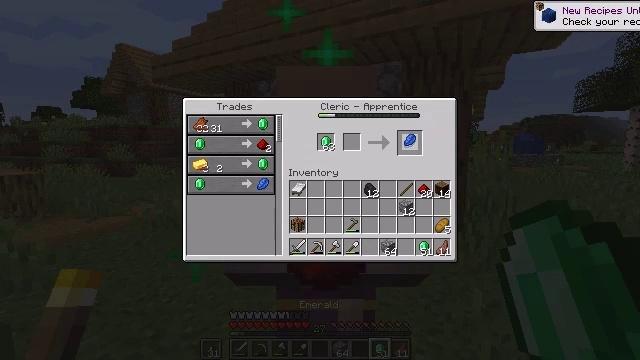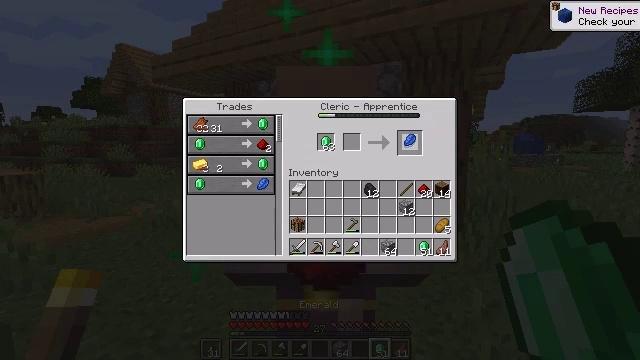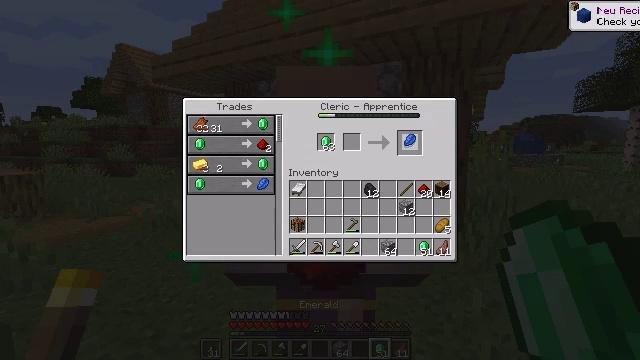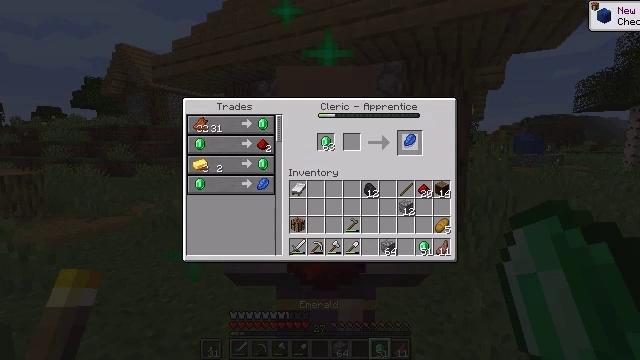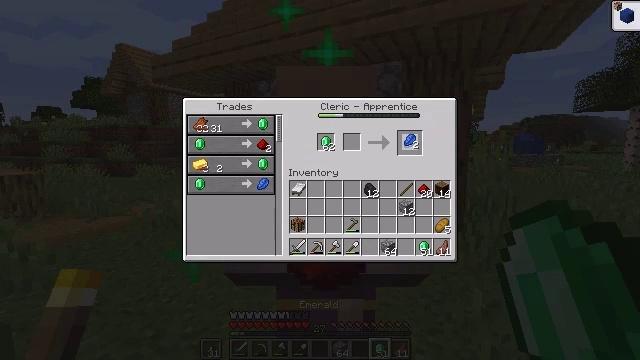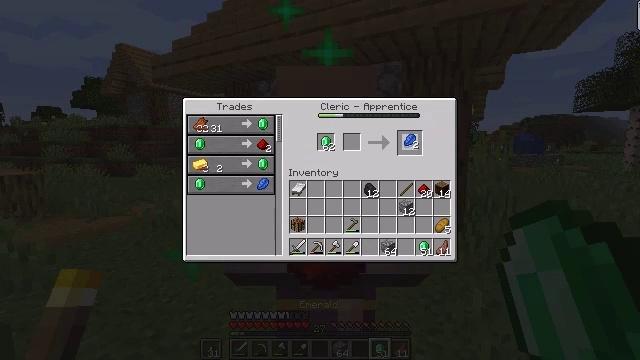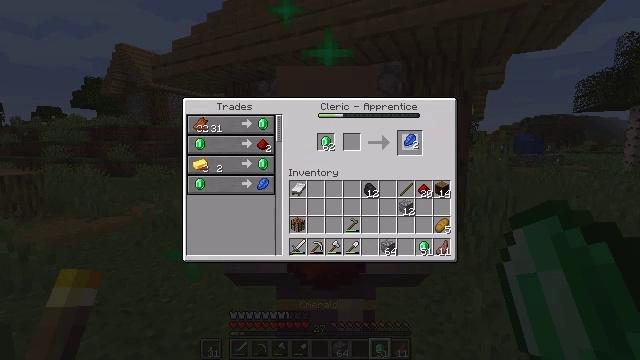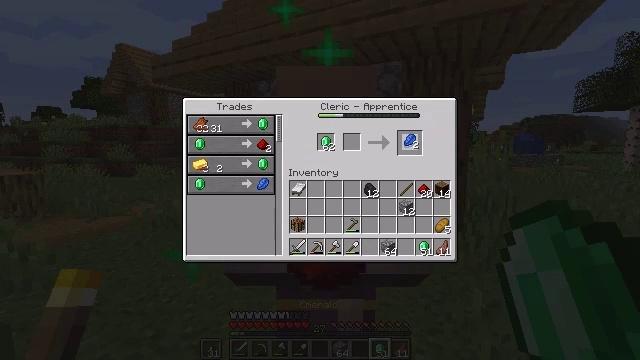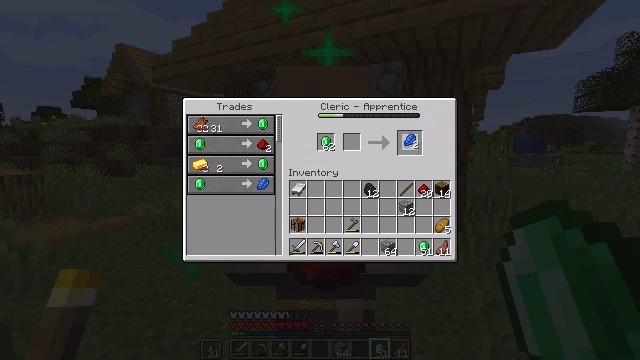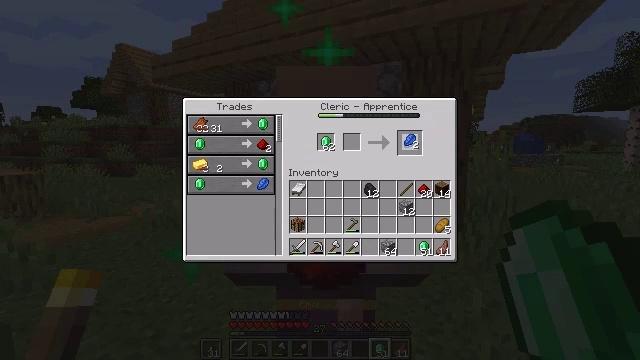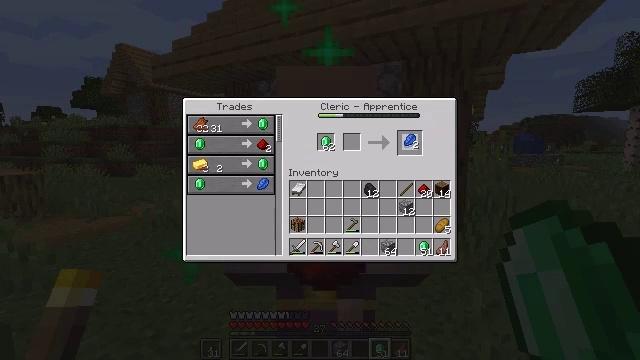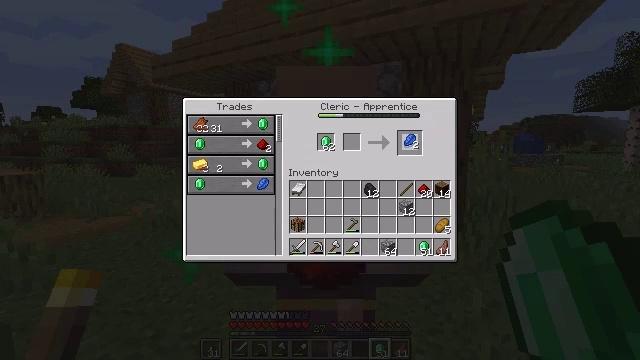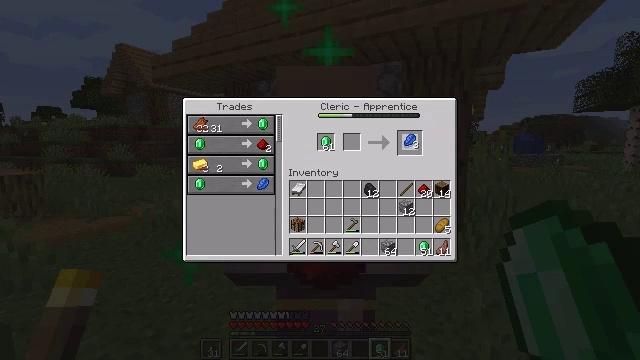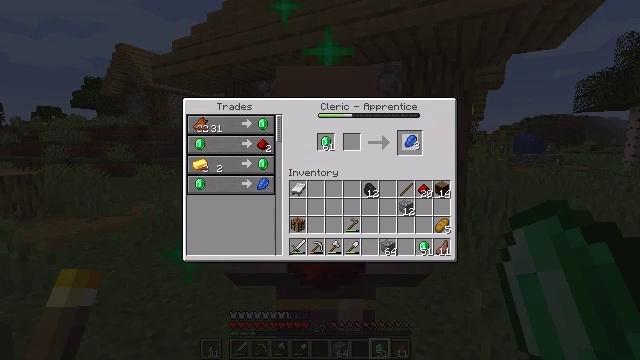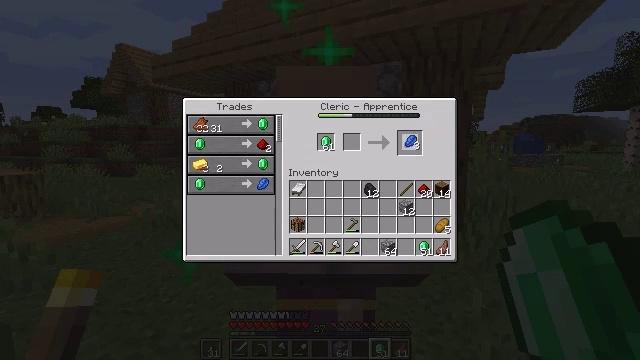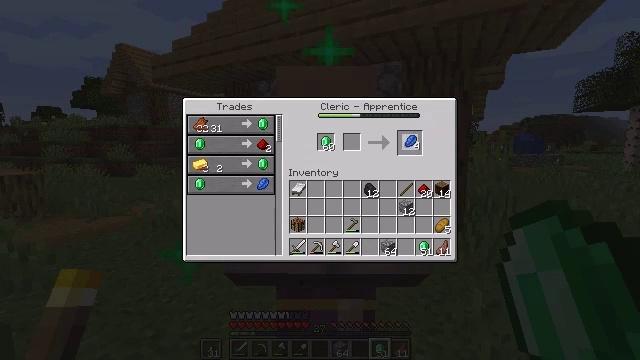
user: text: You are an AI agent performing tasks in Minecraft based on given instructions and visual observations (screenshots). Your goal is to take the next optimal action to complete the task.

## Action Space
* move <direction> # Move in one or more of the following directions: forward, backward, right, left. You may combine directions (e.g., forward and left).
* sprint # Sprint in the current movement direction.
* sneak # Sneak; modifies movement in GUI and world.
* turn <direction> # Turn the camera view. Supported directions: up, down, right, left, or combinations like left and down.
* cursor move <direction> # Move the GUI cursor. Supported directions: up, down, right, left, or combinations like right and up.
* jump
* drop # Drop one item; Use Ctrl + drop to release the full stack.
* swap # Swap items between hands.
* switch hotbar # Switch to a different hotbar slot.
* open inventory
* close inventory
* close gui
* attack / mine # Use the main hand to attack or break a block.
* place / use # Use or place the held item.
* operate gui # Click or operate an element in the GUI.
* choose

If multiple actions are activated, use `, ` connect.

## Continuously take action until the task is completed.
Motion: motion action
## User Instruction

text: Craft nine pieces of lapis lazuli from a block.
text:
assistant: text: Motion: operate gui
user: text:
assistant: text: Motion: operate gui
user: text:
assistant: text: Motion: operate gui
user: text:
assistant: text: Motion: no_op
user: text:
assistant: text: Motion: no_op
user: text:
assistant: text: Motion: no_op
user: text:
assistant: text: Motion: no_op
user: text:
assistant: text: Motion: no_op
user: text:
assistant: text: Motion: no_op
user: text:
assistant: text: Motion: operate gui
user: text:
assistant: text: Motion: operate gui
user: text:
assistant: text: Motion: no_op
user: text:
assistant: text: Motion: operate gui
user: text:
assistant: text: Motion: operate gui
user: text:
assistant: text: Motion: no_op
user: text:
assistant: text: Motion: operate gui
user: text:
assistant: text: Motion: operate gui
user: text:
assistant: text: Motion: operate gui
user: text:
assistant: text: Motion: operate gui
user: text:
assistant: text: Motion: operate gui
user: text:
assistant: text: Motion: operate gui
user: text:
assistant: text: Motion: no_op
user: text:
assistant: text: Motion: operate gui
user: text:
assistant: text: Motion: operate gui
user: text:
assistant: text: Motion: no_op
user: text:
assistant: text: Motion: operate gui
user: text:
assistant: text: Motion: operate gui
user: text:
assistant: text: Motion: operate gui
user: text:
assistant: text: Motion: operate gui
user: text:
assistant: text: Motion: operate gui